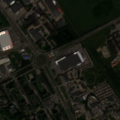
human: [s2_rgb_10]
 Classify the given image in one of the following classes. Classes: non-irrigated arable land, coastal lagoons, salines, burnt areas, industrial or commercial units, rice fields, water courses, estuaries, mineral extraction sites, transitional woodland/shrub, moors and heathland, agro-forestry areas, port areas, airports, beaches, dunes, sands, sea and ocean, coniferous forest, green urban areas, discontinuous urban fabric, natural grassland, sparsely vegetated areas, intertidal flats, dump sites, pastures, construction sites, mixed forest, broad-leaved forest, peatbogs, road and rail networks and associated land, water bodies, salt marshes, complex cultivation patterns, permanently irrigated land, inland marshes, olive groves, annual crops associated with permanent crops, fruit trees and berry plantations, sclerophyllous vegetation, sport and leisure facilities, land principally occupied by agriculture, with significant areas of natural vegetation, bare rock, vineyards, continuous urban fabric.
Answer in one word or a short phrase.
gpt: discontinuous urban fabric, industrial or commercial units, road and rail networks and associated land, pastures, complex cultivation patterns